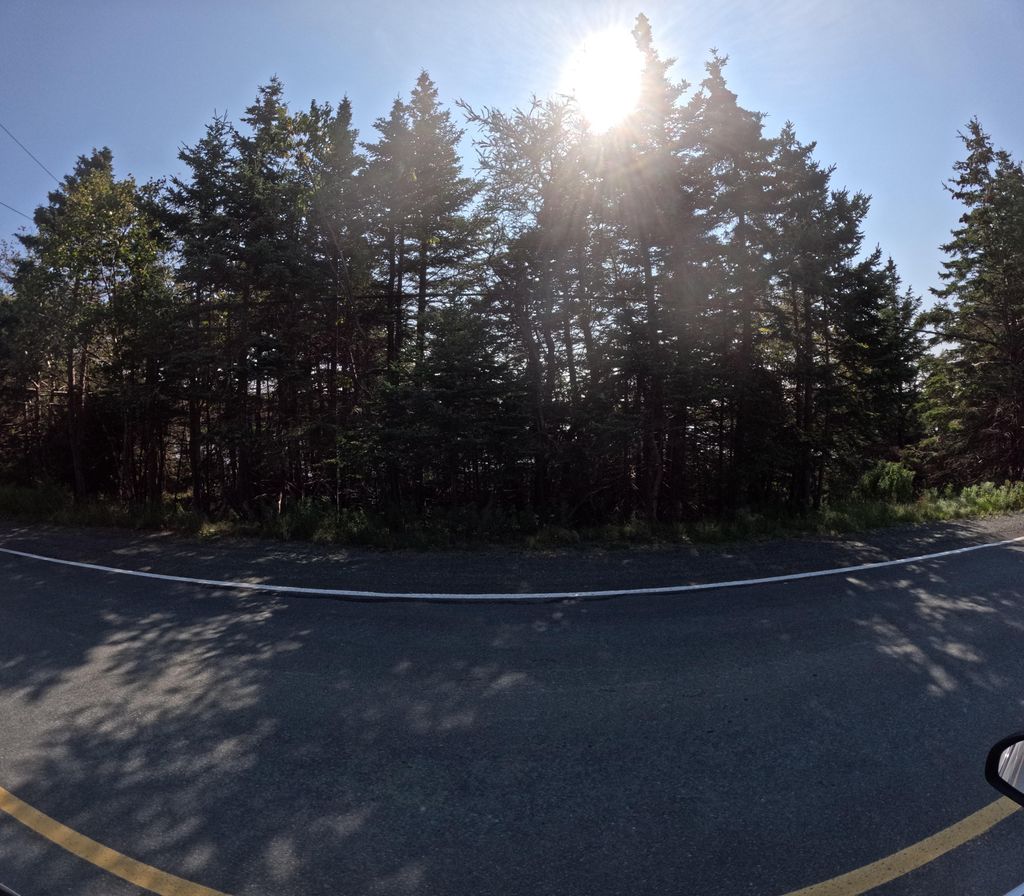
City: st_johns